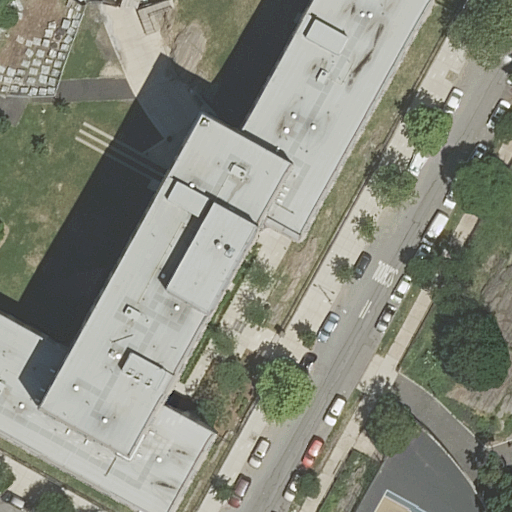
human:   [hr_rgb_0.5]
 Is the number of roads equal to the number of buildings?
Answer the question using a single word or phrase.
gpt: no

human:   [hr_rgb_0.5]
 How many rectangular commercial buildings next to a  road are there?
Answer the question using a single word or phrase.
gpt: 0

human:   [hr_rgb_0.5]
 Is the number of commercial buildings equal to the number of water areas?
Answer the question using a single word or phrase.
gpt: yes

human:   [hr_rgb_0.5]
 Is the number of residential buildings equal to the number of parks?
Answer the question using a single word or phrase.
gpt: no

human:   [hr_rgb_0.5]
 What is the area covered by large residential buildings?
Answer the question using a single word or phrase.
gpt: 2905m2

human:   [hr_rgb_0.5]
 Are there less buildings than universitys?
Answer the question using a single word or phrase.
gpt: no

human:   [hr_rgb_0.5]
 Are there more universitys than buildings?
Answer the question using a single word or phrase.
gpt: no

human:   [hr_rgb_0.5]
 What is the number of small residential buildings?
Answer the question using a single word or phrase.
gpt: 0

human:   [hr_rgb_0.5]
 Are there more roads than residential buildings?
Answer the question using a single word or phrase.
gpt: yes

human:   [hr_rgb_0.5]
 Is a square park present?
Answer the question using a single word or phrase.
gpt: no

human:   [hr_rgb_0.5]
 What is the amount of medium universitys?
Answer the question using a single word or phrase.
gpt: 0

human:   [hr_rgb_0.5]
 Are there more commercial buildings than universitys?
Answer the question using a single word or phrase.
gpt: no

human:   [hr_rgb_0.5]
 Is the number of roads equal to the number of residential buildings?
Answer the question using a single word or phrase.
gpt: no

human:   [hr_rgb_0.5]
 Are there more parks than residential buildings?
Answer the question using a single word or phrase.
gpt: no

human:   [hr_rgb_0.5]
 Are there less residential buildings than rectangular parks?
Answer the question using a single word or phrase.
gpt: no

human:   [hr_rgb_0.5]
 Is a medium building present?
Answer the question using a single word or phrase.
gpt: no

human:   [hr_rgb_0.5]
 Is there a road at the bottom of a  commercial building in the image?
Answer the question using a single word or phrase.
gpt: no

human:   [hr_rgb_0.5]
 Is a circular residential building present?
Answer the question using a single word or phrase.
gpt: no

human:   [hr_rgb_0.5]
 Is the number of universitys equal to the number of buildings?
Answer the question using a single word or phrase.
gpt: no

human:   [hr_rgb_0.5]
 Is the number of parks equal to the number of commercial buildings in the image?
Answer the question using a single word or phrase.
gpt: no

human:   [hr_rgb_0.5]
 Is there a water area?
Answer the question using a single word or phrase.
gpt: no

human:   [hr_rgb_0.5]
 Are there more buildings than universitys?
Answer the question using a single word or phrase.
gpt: yes

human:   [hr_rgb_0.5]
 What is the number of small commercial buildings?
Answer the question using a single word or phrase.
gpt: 0

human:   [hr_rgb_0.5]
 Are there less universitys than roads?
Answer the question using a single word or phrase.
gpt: yes

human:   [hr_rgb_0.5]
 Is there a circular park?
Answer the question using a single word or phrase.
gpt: no

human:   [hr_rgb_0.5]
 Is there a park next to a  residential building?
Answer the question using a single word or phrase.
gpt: yes

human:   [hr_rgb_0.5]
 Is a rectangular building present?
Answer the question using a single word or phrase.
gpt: yes

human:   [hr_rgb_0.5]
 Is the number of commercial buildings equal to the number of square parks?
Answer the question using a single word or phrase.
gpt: yes

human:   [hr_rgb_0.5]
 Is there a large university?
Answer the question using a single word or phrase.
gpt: yes

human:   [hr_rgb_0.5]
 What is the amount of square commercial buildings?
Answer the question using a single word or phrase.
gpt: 0

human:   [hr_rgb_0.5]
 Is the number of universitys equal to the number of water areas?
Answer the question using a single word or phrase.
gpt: no

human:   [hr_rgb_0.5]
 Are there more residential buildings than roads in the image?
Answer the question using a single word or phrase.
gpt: no

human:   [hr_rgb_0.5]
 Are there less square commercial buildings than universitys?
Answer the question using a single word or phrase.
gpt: yes

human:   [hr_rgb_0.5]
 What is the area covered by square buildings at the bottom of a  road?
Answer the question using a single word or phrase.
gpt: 0m2

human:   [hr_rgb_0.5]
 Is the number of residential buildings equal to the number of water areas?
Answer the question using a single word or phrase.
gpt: no

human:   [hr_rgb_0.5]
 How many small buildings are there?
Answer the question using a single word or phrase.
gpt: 0